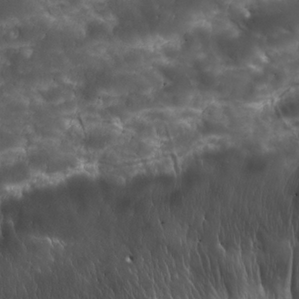
Label: non_frost